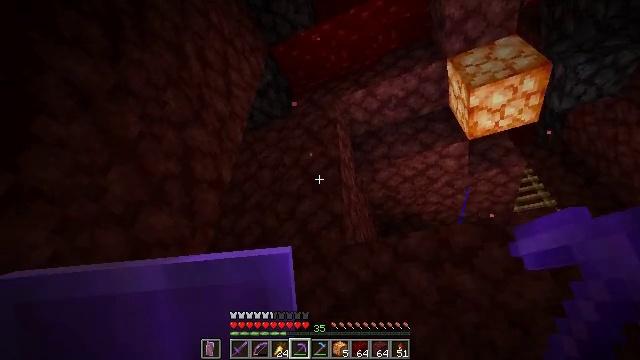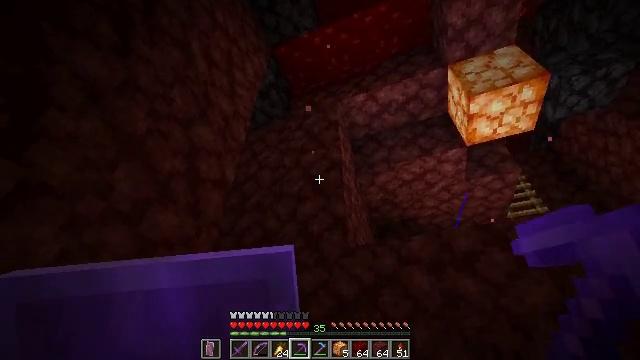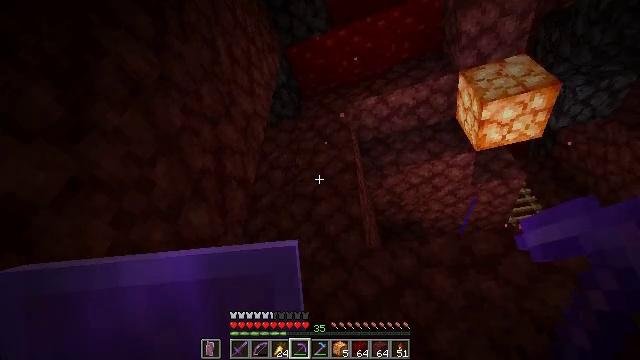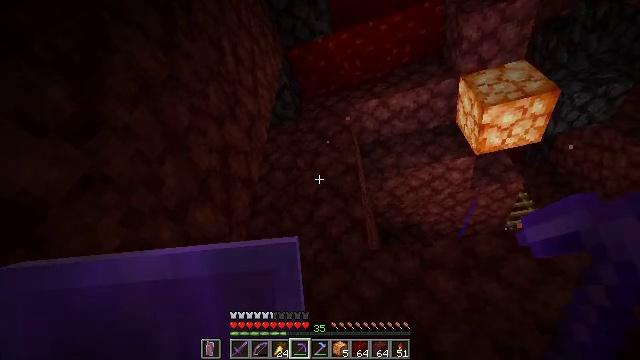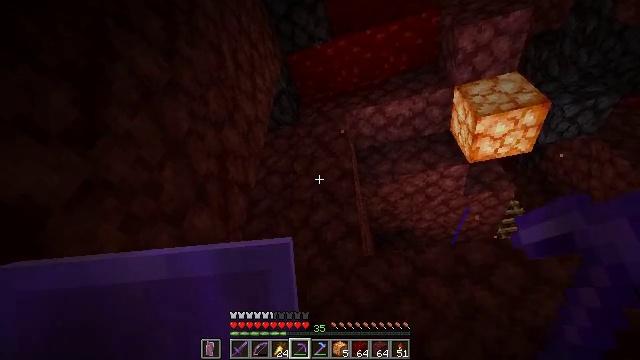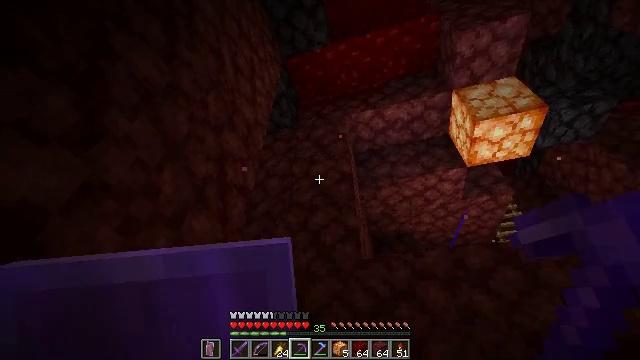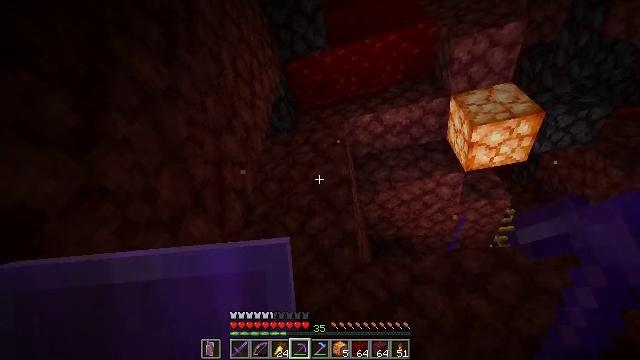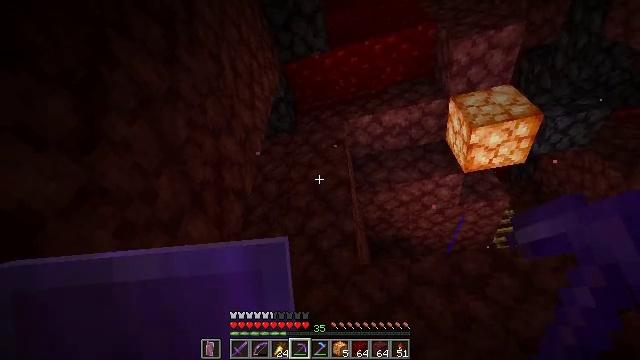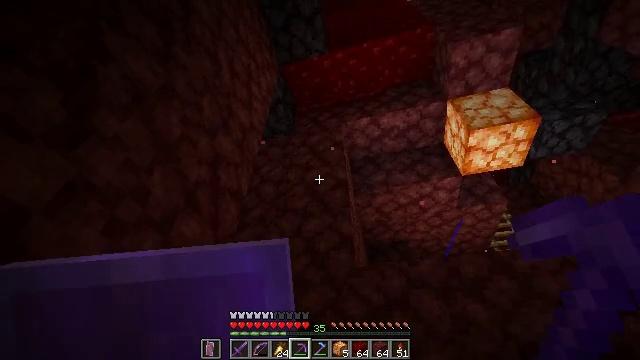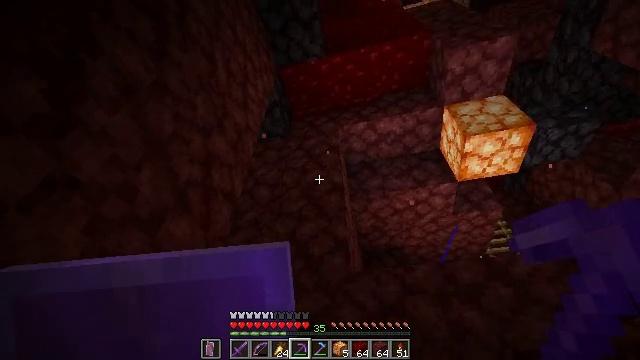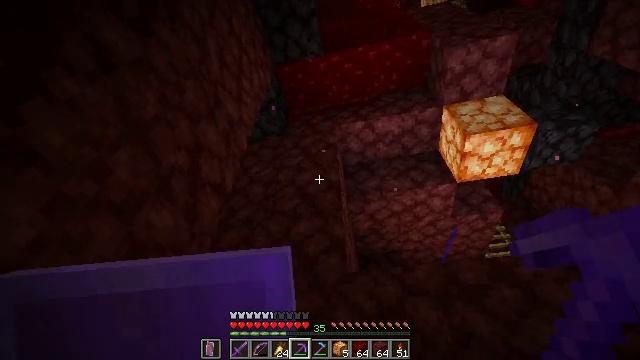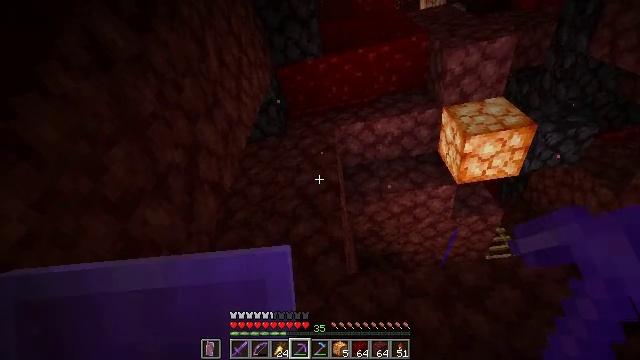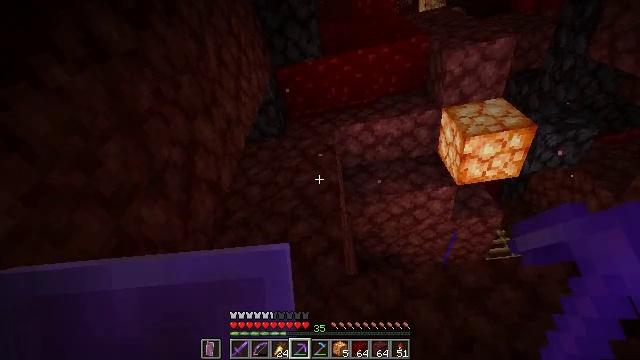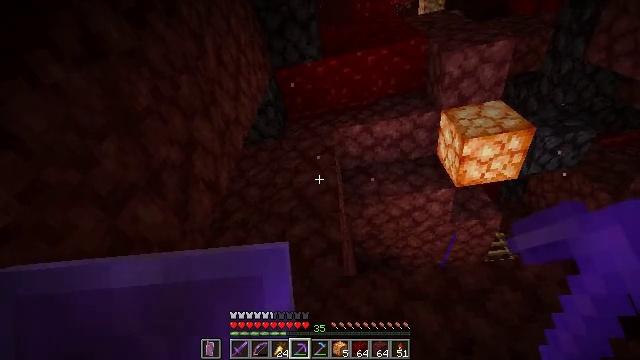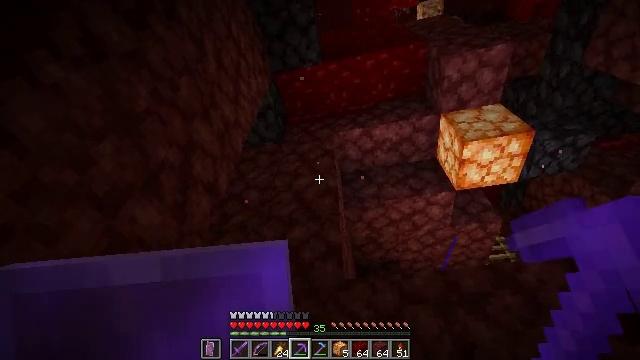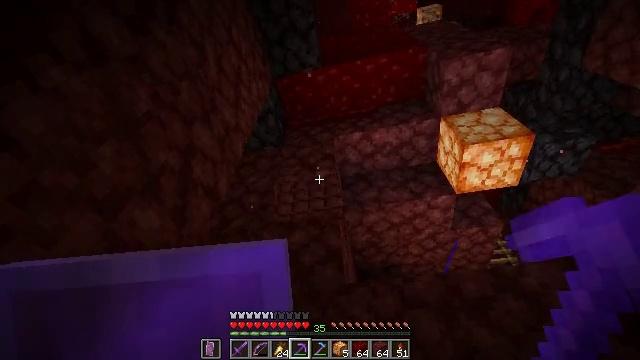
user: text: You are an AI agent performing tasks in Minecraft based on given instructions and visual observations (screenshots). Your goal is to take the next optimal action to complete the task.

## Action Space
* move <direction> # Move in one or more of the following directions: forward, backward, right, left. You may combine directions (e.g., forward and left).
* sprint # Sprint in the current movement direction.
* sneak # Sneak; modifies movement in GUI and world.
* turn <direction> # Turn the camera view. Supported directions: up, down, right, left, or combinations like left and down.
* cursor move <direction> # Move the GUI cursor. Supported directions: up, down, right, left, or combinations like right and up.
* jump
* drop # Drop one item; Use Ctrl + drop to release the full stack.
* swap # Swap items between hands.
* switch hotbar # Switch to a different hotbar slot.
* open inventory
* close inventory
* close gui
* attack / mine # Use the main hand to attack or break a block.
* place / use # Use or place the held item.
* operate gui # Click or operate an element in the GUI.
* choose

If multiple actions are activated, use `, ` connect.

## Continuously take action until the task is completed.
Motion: motion action
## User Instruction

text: Dig up netherrack with a pickaxe.
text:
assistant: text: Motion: move left, turn right
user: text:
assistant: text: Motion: move left, turn right
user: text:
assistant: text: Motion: turn right
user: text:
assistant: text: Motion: turn right
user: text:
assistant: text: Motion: no_op
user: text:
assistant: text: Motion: no_op
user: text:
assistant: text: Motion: no_op
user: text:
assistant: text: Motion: move forward
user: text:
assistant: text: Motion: move forward, turn right and up
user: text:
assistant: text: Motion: turn right and up
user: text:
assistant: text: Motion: no_op
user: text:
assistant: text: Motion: no_op
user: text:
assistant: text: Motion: no_op
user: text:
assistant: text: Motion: no_op
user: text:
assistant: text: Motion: attack / mine
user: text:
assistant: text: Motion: attack / mine
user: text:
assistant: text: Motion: attack / mine
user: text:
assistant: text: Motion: move forward, attack / mine
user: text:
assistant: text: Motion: move forward, attack / mine
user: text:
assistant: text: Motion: move forward, attack / mine
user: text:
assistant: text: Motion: move forward, turn down, attack / mine
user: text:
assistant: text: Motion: turn down, attack / mine
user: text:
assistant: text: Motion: turn down, attack / mine
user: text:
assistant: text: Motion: attack / mine
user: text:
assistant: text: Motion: attack / mine
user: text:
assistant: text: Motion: attack / mine
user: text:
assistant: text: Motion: attack / mine
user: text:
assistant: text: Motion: attack / mine
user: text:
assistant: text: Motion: attack / mine
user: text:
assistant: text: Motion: no_op